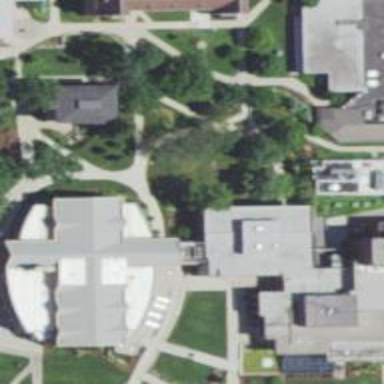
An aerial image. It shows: College building.